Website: walmart
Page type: billing-address
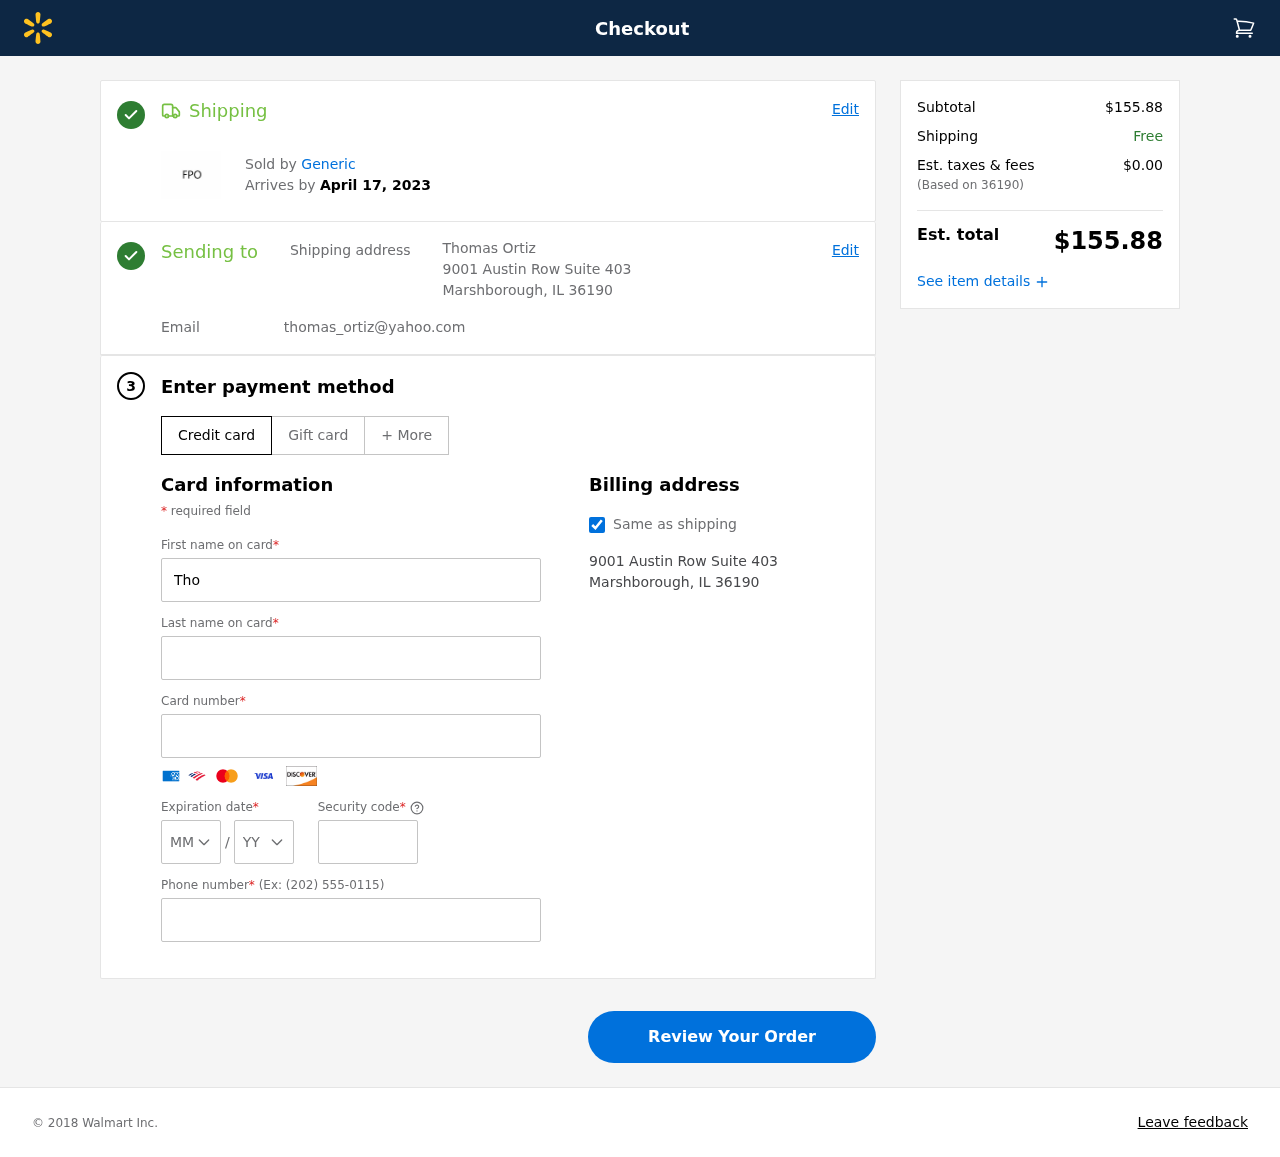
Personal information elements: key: PII_CARD_CVV
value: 813
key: PII_CARD_EXPIRY_MONTH
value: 11
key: PII_CARD_EXPIRY_YEAR
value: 30
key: PII_CARD_NUMBER
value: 6011 3508 8813 9923
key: PII_CITY_STATE_ZIP
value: Marshborough, IL 36190
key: PII_EMAIL
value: thomas_ortiz@yahoo.com
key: PII_FIRSTNAME
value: Thomas
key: PII_FULLNAME
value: Thomas Ortiz
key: PII_LASTNAME
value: Ortiz
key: PII_PHONE
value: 6188963780
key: PII_POSTCODE
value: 36190
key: PII_STREET
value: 9001 Austin Row Suite 403
Product elements: key: PRODUCT1_BRAND
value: Generic
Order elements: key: ORDER_DELIVERY_DATE
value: April 17, 2023
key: ORDER_SUBTOTAL
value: $155.88
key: ORDER_TAX
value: $0.00
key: ORDER_TOTAL
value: $155.88